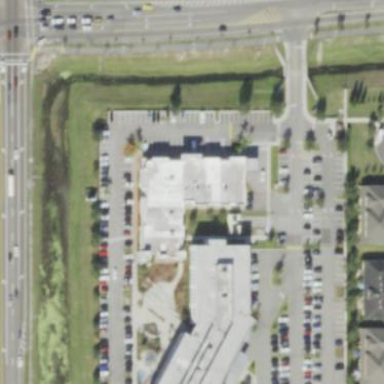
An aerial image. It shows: Clinic building offering healthcare services.